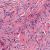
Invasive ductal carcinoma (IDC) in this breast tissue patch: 0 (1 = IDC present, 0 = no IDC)